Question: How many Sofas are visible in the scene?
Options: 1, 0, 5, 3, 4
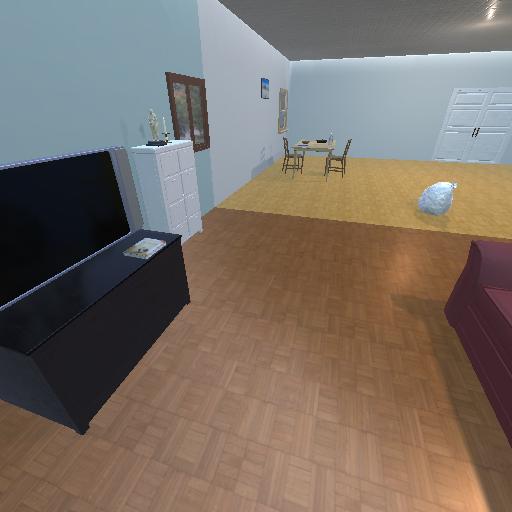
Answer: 1